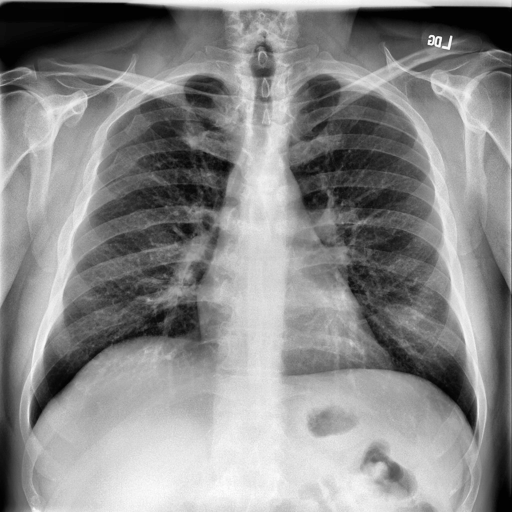
Finding: NORMAL